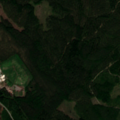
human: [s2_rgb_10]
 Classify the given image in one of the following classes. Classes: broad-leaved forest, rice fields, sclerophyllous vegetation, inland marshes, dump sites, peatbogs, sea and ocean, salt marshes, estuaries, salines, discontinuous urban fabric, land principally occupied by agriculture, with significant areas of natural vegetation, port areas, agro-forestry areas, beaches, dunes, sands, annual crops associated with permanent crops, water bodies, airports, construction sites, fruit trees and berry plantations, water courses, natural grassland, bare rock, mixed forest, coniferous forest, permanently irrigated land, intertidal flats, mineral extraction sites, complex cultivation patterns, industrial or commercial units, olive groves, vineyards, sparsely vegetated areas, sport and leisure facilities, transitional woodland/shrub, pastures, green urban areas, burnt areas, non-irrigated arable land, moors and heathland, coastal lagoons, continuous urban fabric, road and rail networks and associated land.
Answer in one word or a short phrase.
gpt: coniferous forest, mixed forest, transitional woodland/shrub